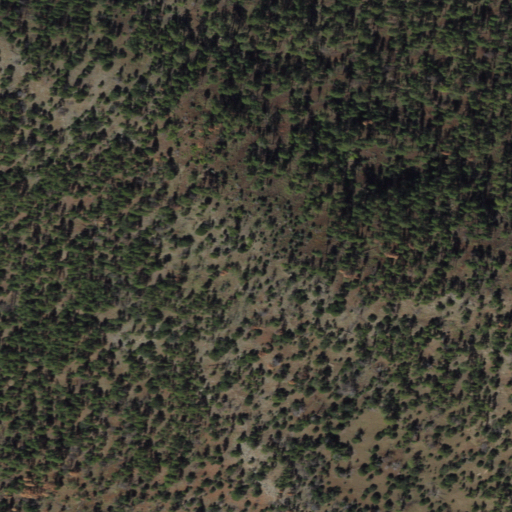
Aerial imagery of mountain in Arizona named Turkey Mountain containing shrub, grassland, and evergreen forest